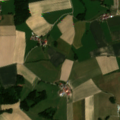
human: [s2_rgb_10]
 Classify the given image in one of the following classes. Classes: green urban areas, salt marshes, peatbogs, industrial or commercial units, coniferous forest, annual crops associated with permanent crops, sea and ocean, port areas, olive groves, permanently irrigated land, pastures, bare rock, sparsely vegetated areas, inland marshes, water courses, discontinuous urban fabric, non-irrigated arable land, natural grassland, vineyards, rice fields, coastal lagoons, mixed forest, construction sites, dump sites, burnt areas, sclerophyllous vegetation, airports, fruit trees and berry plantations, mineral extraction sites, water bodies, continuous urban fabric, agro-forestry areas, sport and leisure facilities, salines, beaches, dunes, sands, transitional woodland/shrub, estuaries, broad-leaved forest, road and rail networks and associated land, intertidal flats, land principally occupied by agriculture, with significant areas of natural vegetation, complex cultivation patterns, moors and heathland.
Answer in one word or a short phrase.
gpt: non-irrigated arable land, complex cultivation patterns, land principally occupied by agriculture, with significant areas of natural vegetation, coniferous forest